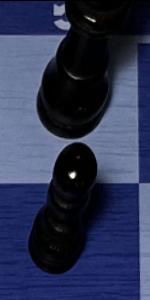
Label: Pawn_Black